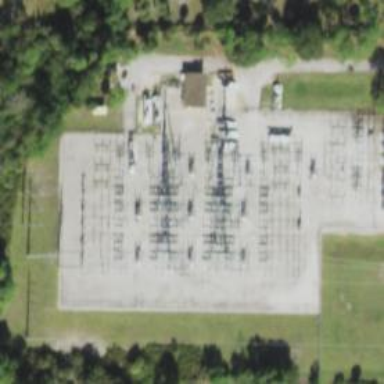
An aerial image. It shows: Switch used for power control.